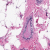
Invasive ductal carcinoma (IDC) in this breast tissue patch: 0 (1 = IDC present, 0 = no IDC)